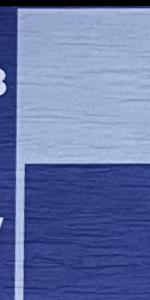
Label: Empty